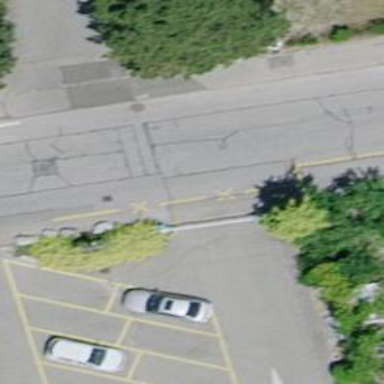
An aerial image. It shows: Lift gate barrier.